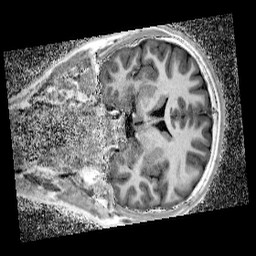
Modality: UNIT1_denoised
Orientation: coronal
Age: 12
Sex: male
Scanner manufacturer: siemens
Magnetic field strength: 3 T
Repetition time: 4 s
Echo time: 0.00299 s